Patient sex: M
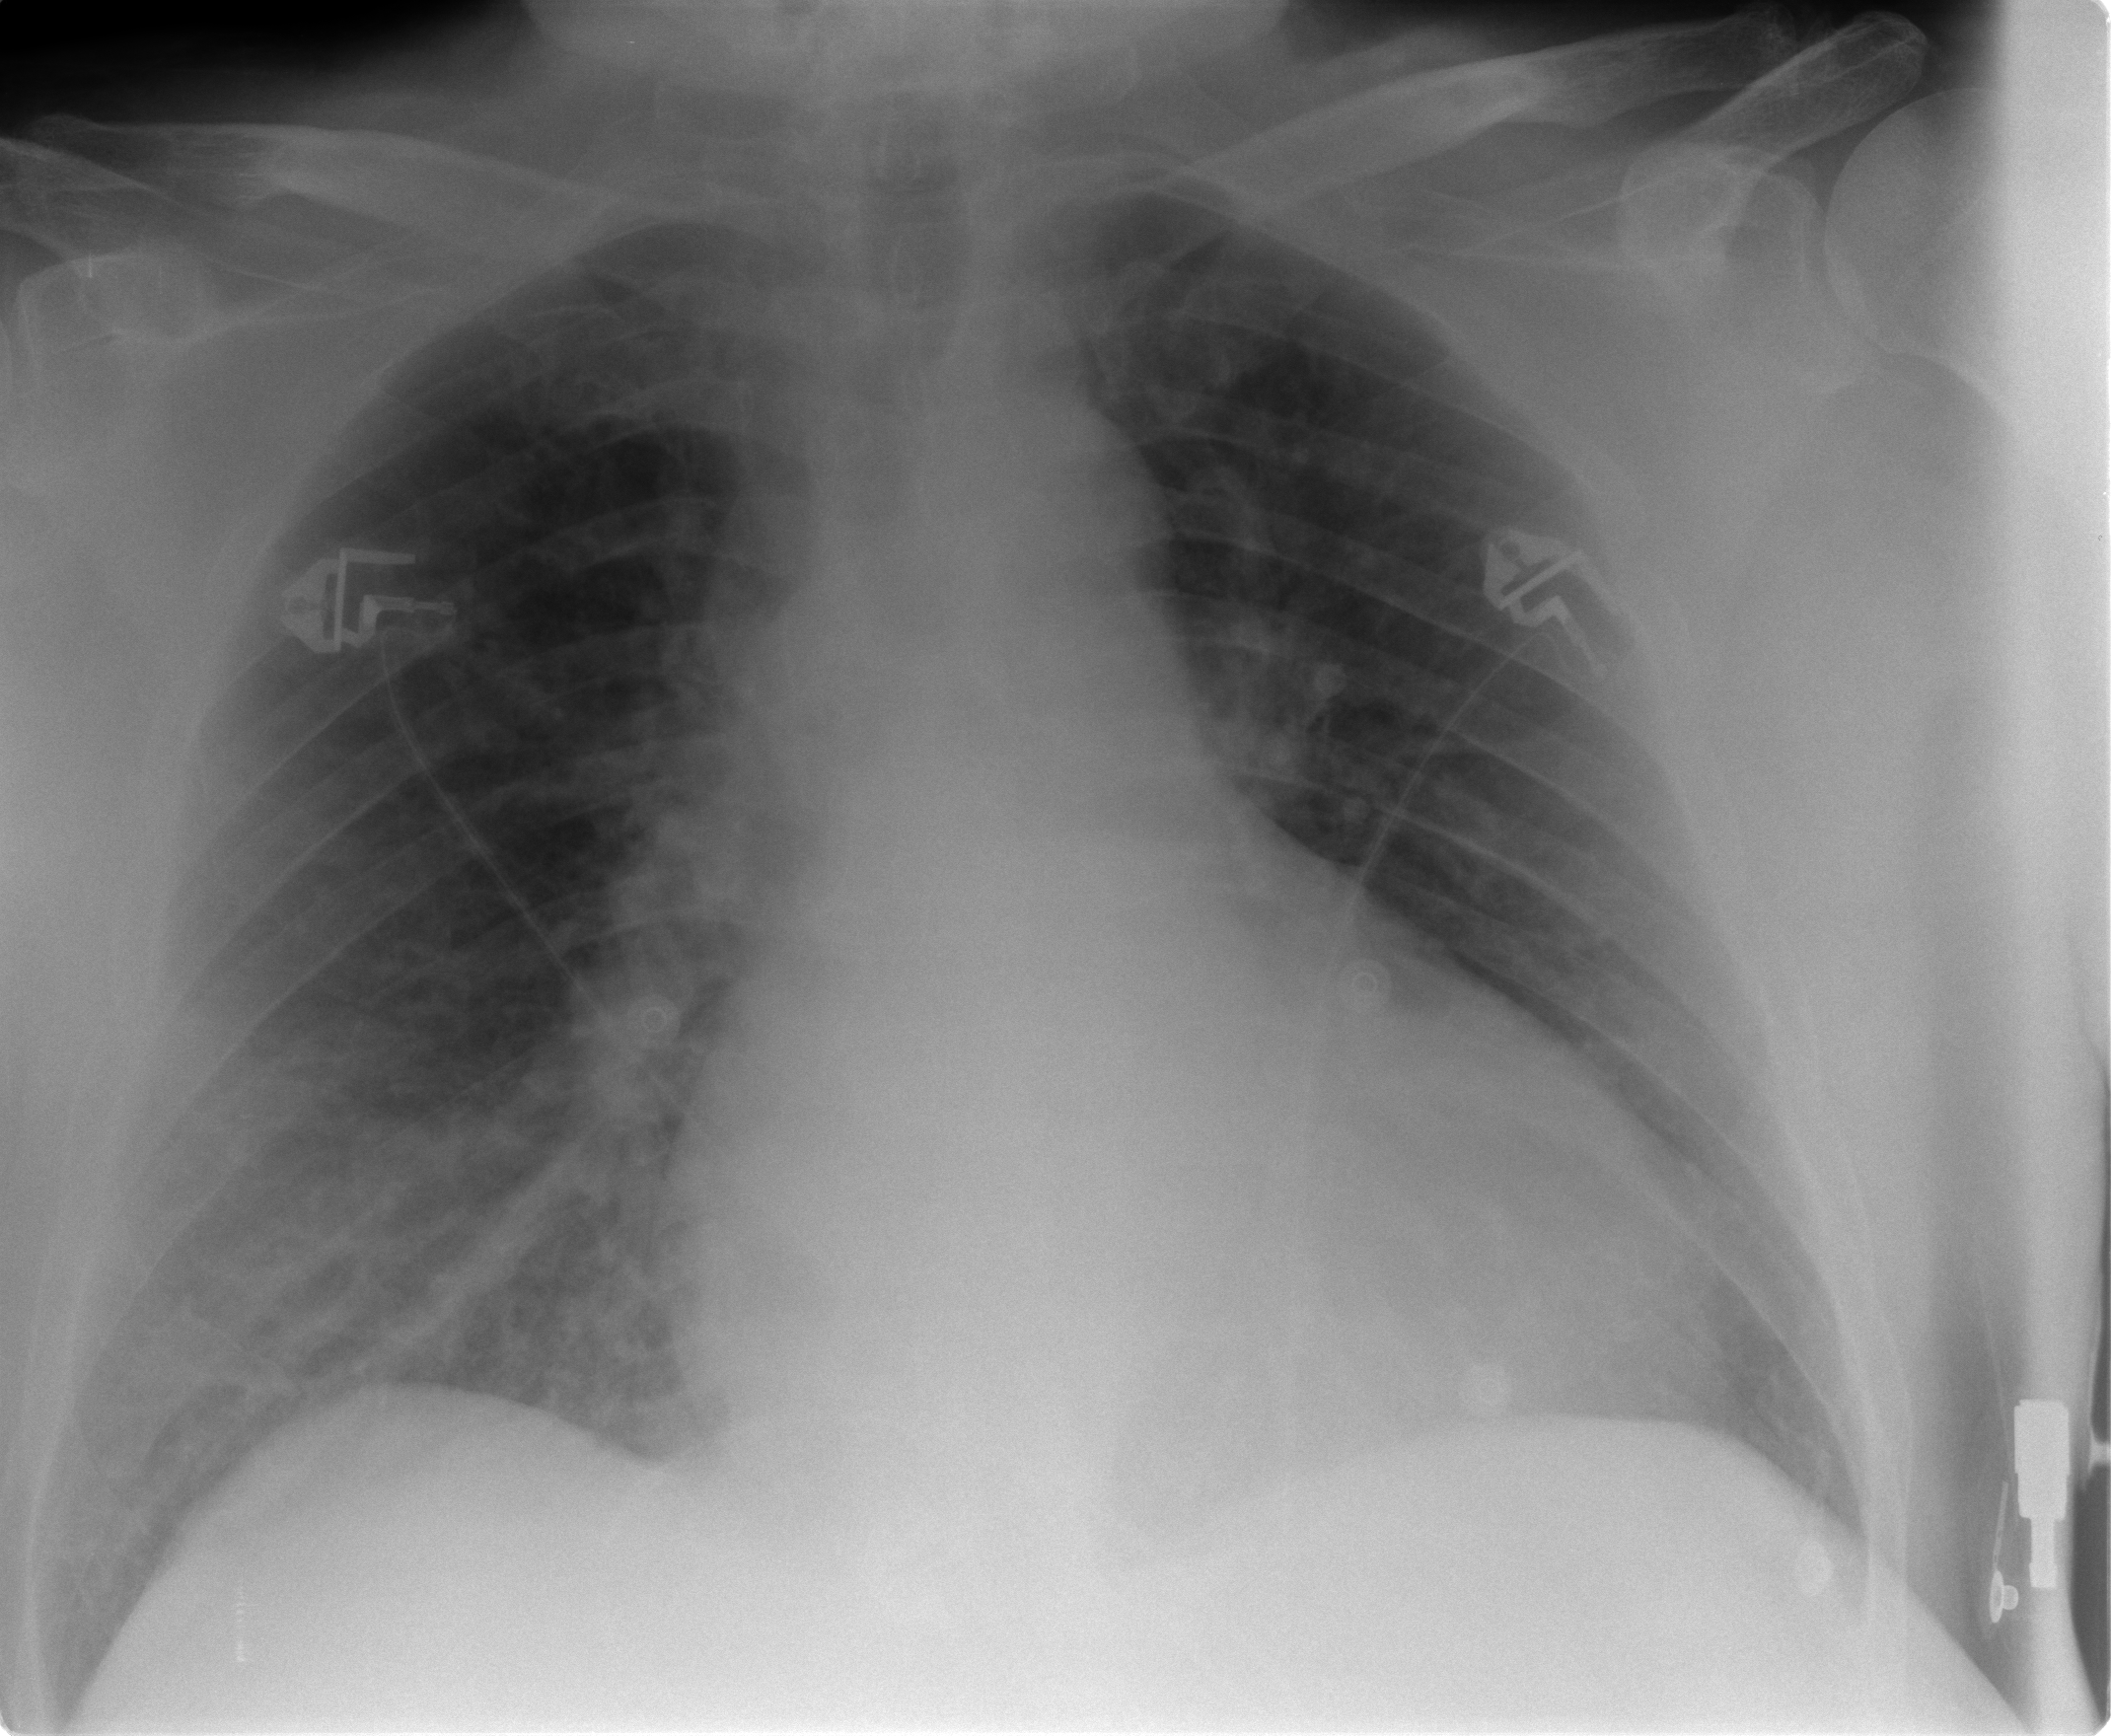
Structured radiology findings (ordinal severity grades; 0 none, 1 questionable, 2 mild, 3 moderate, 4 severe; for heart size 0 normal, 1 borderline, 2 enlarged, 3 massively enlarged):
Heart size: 2
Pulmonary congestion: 2
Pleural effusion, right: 0
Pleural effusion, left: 0
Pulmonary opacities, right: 2
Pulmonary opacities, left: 0
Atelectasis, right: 0
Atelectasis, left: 2